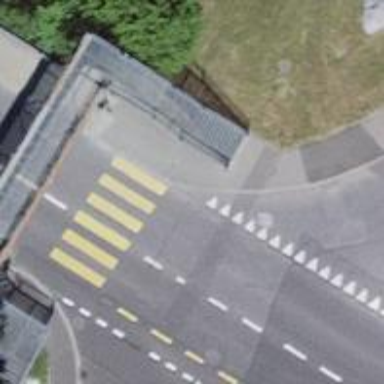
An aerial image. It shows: Metal steps along the road.